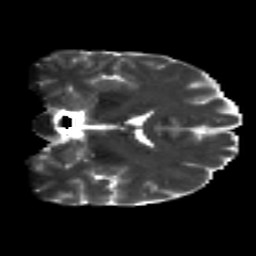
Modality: T2w
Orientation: coronal
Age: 31
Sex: male
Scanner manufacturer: siemens
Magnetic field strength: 3 T
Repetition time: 8.8 s
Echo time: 0.085 s